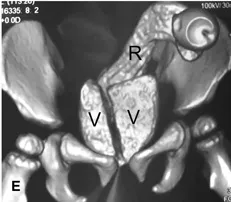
First case: Eighteen-month-old girl with cloaca. Computed tomography (CT) scan of abdomen and pelvis following contrast injection in vagina and rectum: sagittal, axial, coronal, and three-dimensional (3D) reconstruction (
B
-
E
, respectively). Urinary bladder (UB); hemi-vagina (V); rectum (R); first sacral vertebra (*). Note: the presence of longitudinal vaginal septum between 2 hemi-vaginas (
C
and
E
); hydronephrotic right kidney (long black arrow in
D
), and ectopic (low position) left kidney (short black arrow in
D.
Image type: radiology (ct)